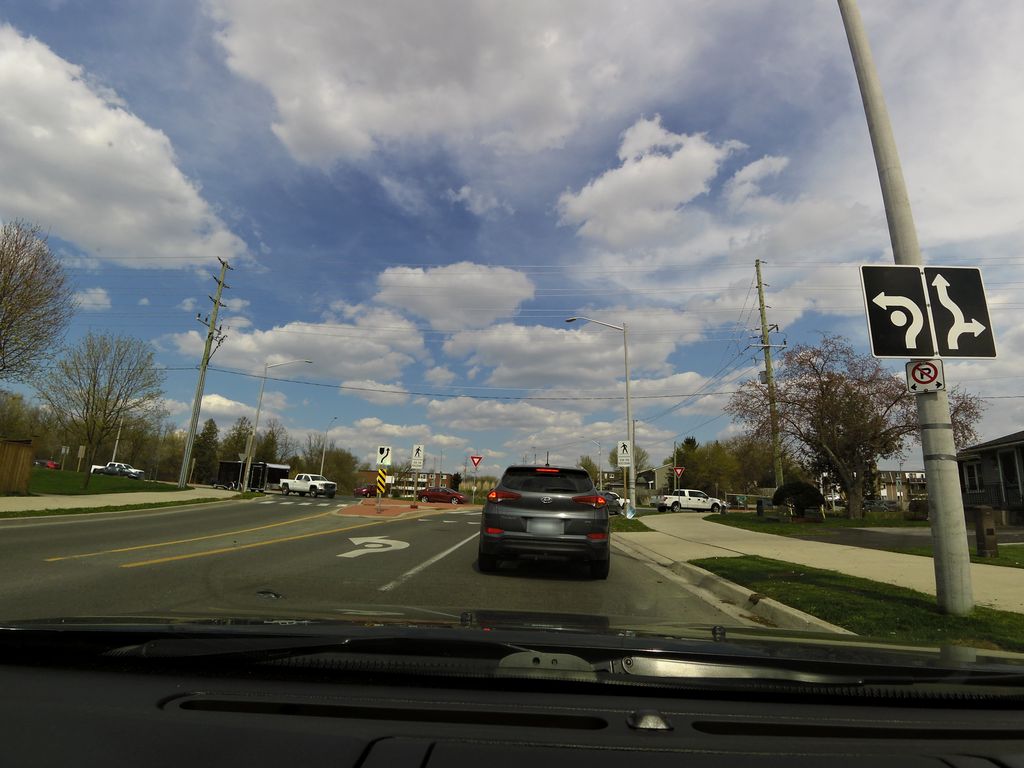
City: kitchener-waterloo